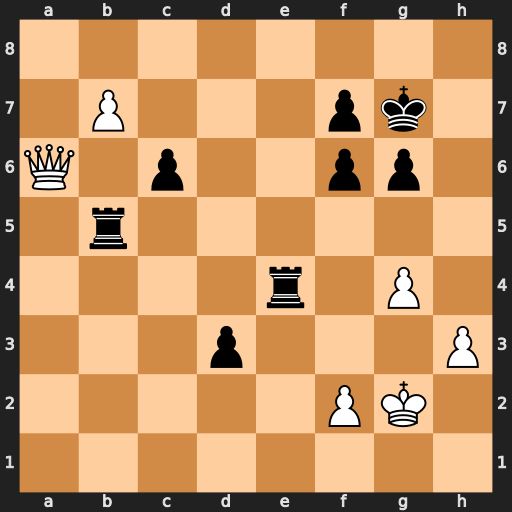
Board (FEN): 8/1P3pk1/Q1p2pp1/1r6/4r1P1/3p3P/5PK1/8
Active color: w
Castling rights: -
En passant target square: -
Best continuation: Qxb5 cxb5 b8=Q